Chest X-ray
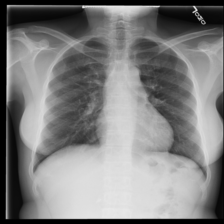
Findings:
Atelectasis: negative
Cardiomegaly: negative
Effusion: negative
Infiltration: negative
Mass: negative
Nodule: negative
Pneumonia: negative
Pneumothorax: negative
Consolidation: negative
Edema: negative
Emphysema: negative
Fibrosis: negative
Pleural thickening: negative
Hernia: negative